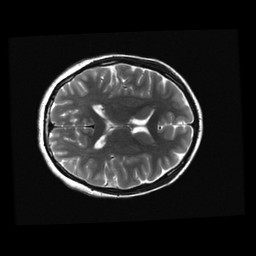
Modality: T2w
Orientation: axial
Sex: female
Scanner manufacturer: ge
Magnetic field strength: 3 T
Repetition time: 5 s
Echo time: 0.101 s